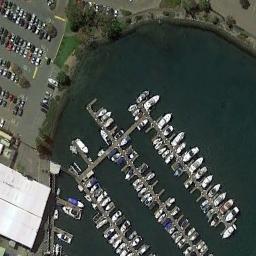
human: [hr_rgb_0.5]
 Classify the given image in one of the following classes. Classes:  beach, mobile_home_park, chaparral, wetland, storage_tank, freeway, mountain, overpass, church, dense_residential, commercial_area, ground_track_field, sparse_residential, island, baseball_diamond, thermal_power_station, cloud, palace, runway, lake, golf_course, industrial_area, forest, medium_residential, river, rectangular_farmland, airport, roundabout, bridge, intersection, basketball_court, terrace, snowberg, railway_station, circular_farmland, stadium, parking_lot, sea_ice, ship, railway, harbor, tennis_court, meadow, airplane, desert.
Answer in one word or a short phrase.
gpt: harbor